Question: So I want to plot a route using directions renderer and at the same time have Origin as an "A" marker, all the way through the destination as the final marker, with all waypoints also being marker.
By default it looks like renderer only sets markers for origin and destination, so I plotted markers for all the waypoints.
However, the directionsrenderer markers are "A" for origin and "B" for destination, meanwhile my second waypoint is also "B".
How do I get all the waypoints on chronological order of the route to show the correct marker with correct letter? Here's an image of the problem:

Thanks
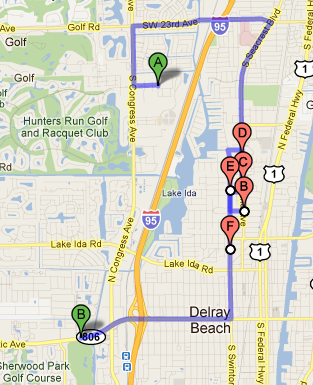
Answer: You should be able to inspect 'DirectionsRoute.waypoint_order' to get an array of which order the waypoints are ordered in. Then I'd say use that to work out which letters to assign to each waypoint marker